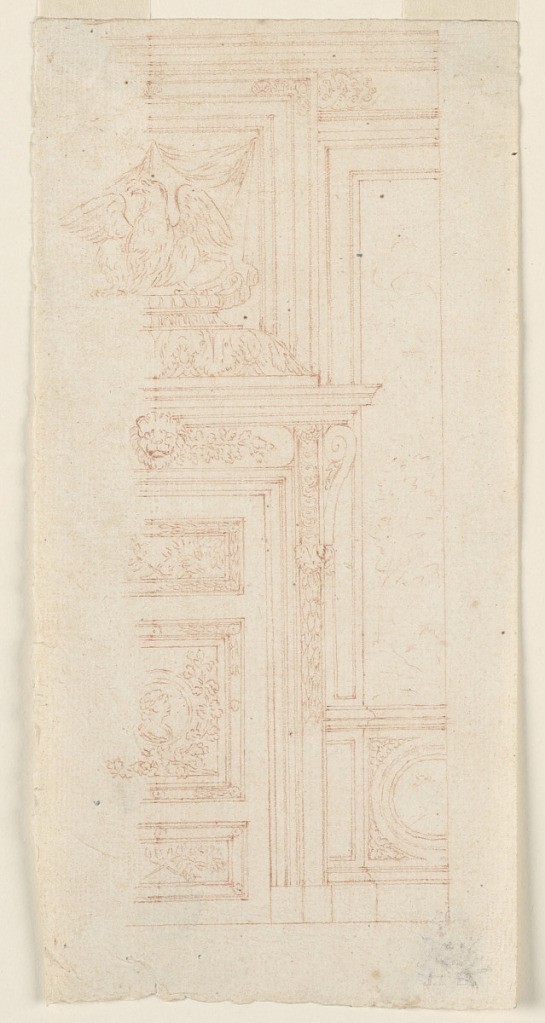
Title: Elevations of a Door, Door Frame, Overdoor, and Adjoining Wall Panel
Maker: Mauro Antonio Tesi, Italian, 1730 - 1766
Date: late 18th century
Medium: Red chalk on paper
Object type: Drawing
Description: Vertical format elevations of a door, door frame, overdoor, and adjoining wall panel. Somewhat more than the right half of the door and the left half of the wall panel are shown. Three panels are suggested for the door decorated with crossed boughs, a circular medallion displayed between them, in the central panel. A displayed eagle upon a base formed as a capital, shown upside down, forms the overdoor.